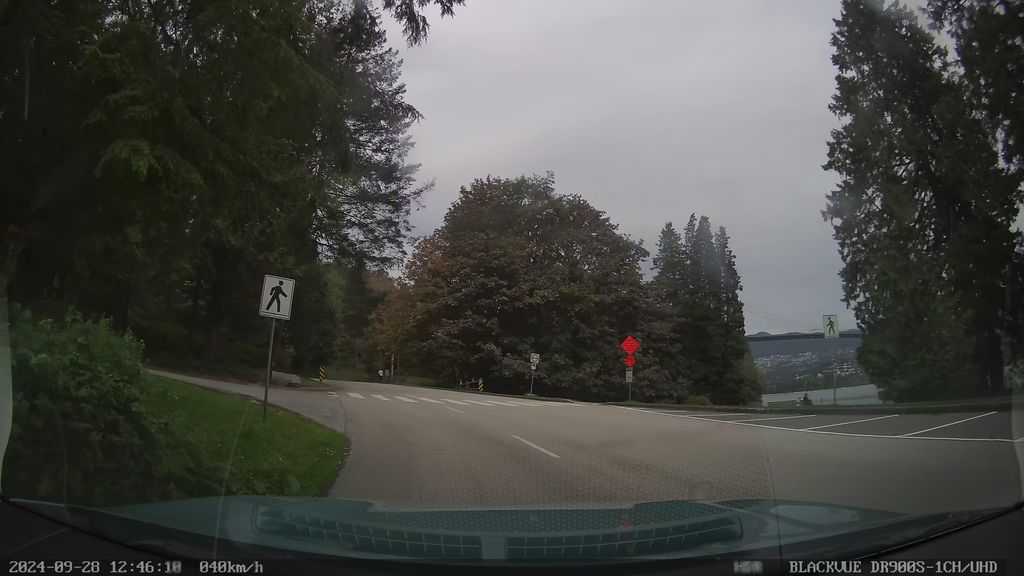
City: vancouver